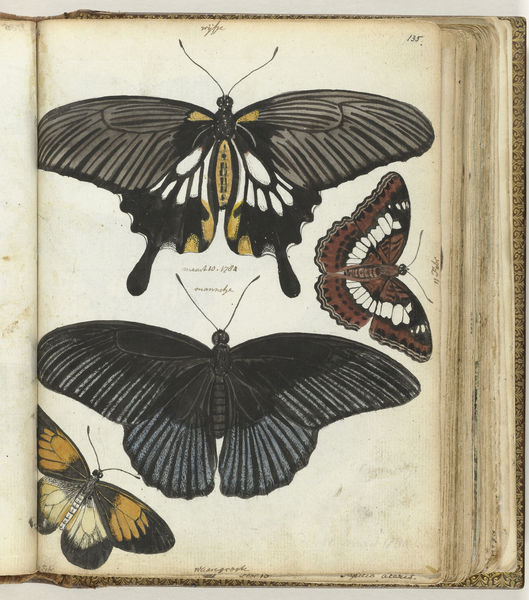
Titel: Indische vlinders
Künstler: Jan Brandes
Standort: Amsterdam
Institution: Rijksmuseum
Schlagwörter: blau, flügel, kopf, körper, weiß, gelb, braun, bunt, grau, schwarz, zeichnung, rot, tiere, alt, natur, schrift, studie, exotisch, fühler, buch, seite, untersuchung, insekten, schmetterling, buchseite, einband, art, pergament, roz, sammlung, insekt, schmetterlinge, gepresst, falter, abbildung, legende, zeichung, raun, lexikon, führer, blaiu, weiß+